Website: walmart
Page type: billing-address
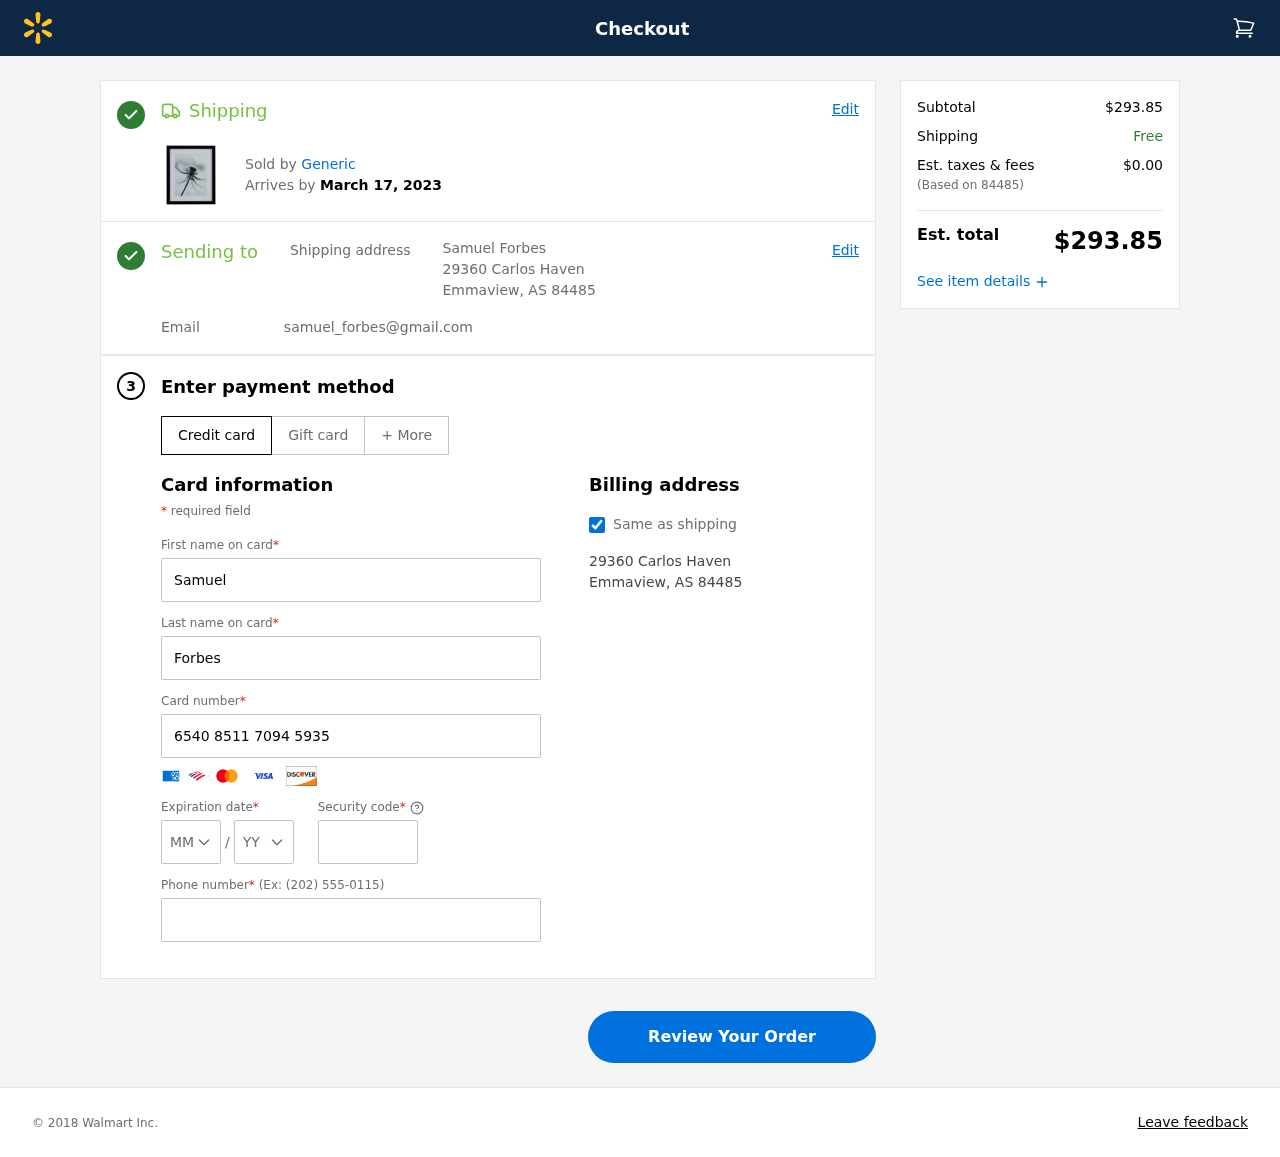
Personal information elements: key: PII_CARD_CVV
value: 391
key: PII_CARD_EXPIRY_MONTH
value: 01
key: PII_CARD_EXPIRY_YEAR
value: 30
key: PII_CARD_NUMBER
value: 6540 8511 7094 5935
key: PII_CITY_STATE_ZIP
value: Emmaview, AS 84485
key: PII_EMAIL
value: samuel_forbes@gmail.com
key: PII_FIRSTNAME
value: Samuel
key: PII_FULLNAME
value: Samuel Forbes
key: PII_LASTNAME
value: Forbes
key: PII_PHONE
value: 7363426604
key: PII_POSTCODE
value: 84485
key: PII_STREET
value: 29360 Carlos Haven
Product elements: key: PRODUCT1_BRAND
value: Generic
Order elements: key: ORDER_DELIVERY_DATE
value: March 17, 2023
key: ORDER_SUBTOTAL
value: $293.85
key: ORDER_TAX
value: $0.00
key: ORDER_TOTAL
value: $293.85